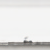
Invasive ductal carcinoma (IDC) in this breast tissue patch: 0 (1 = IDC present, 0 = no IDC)